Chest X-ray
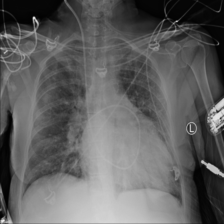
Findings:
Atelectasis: negative
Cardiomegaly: negative
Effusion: negative
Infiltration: negative
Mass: negative
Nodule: negative
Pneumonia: negative
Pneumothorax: negative
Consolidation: negative
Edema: negative
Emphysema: negative
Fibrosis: negative
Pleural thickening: negative
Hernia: negative